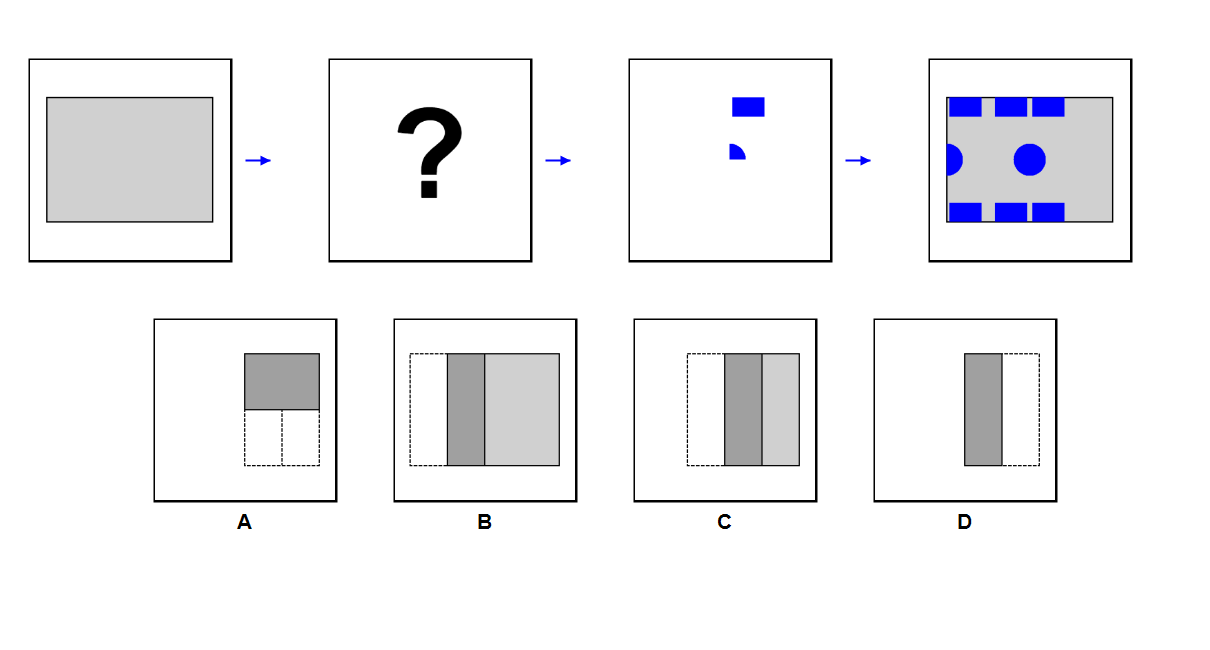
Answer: D